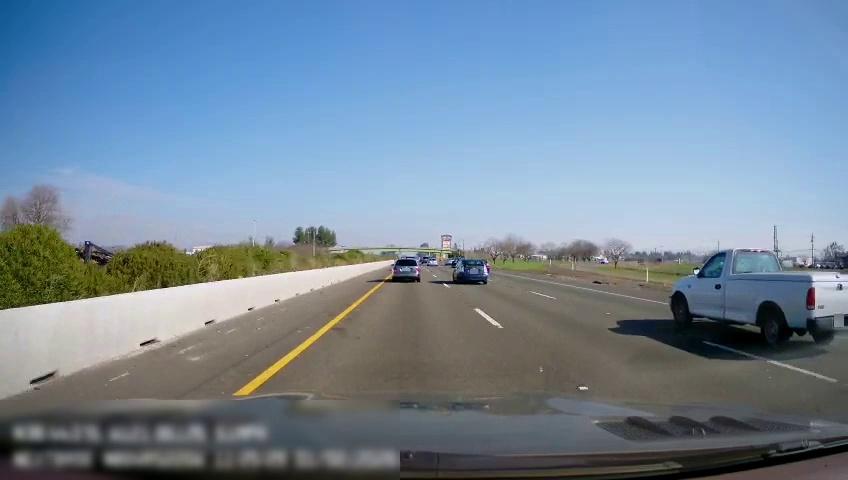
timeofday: Day
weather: Sunny
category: Drivable Space
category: Vehicles | Other LV
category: Vehicles | Truck
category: Vehicles | SUV
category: Vehicles | SUV
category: Vehicles | Car
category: Vehicles | Car
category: Lanes | Current Lane
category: Lanes | Current Lane
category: Lanes | Alternate Lane
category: Lanes | Alternate Lane